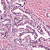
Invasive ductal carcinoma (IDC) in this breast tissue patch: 1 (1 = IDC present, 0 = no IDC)